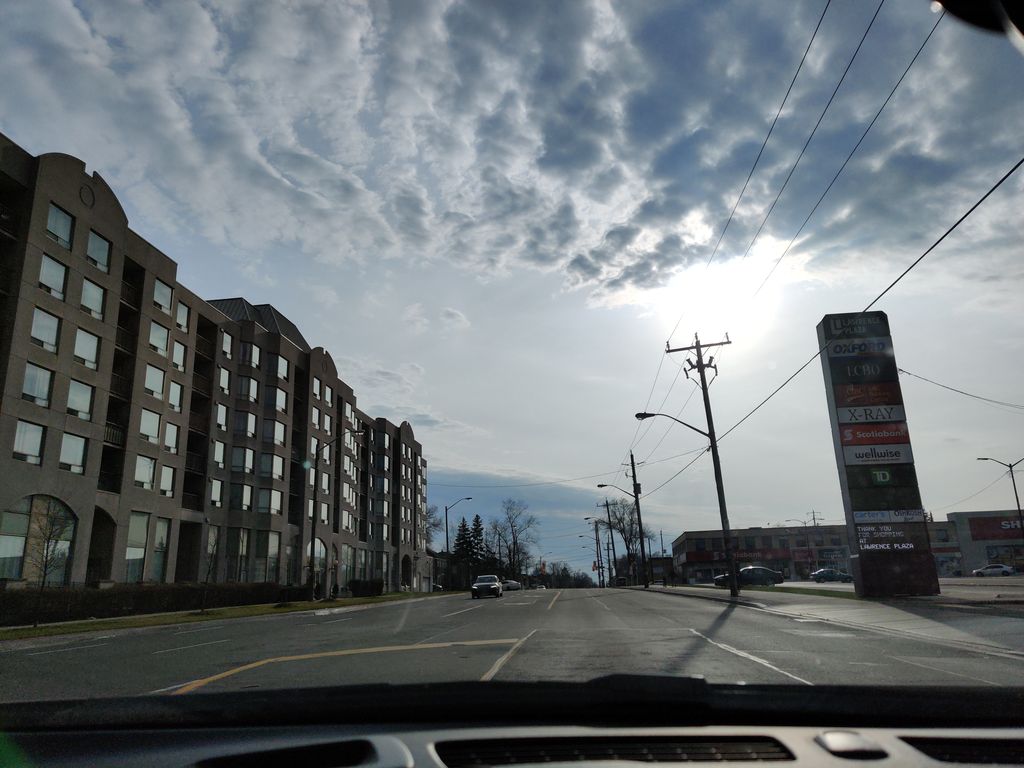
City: toronto